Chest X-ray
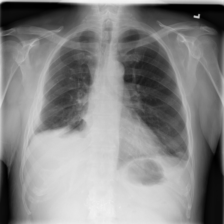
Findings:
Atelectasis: positive
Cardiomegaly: negative
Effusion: positive
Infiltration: negative
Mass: negative
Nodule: negative
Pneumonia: negative
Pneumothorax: negative
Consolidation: negative
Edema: negative
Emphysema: negative
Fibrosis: negative
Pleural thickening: negative
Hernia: negative